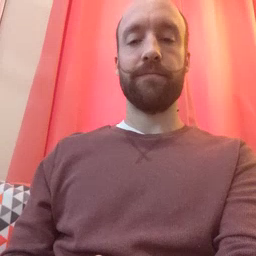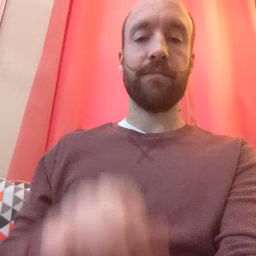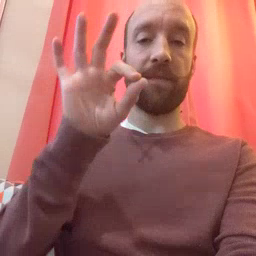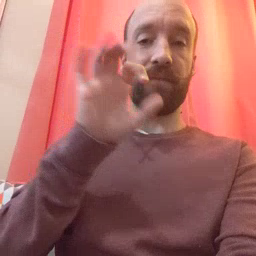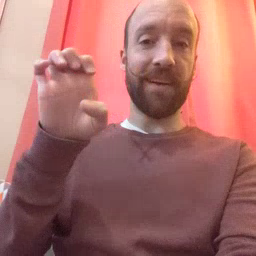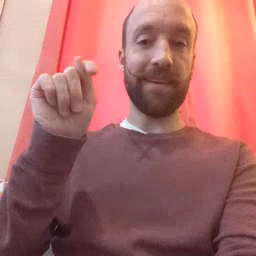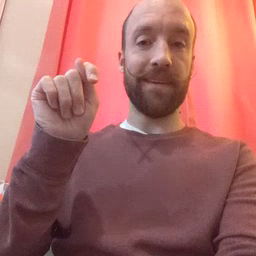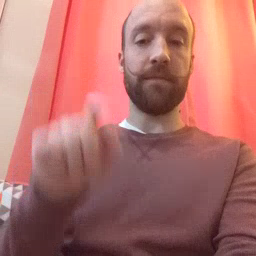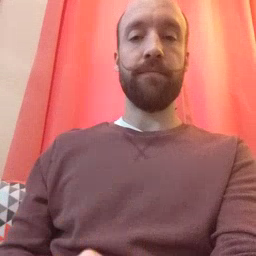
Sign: feet